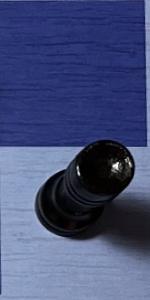
Label: Rook_Black